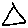
Label: triangle